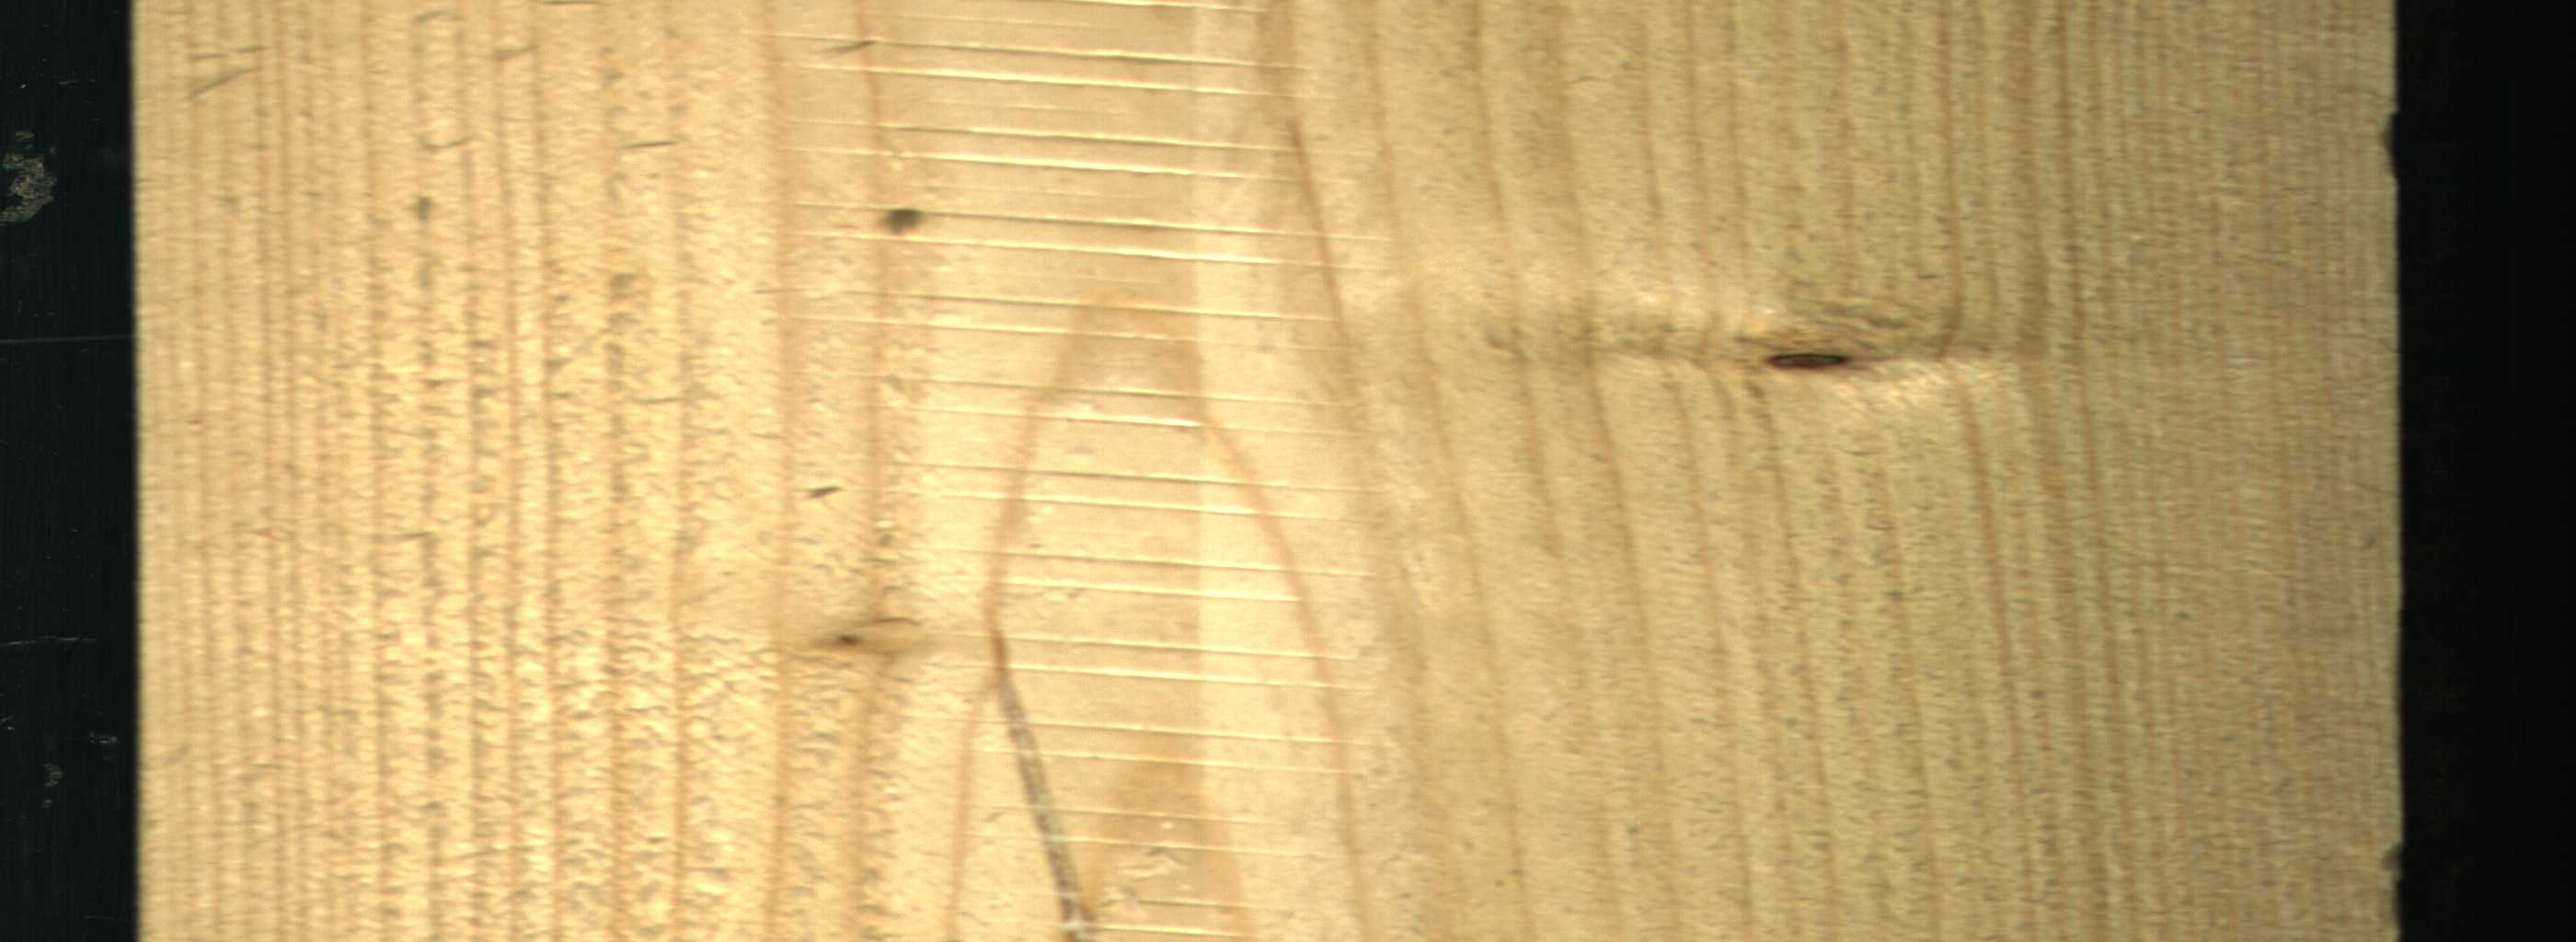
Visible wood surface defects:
Dead_Knot
Live_Knot